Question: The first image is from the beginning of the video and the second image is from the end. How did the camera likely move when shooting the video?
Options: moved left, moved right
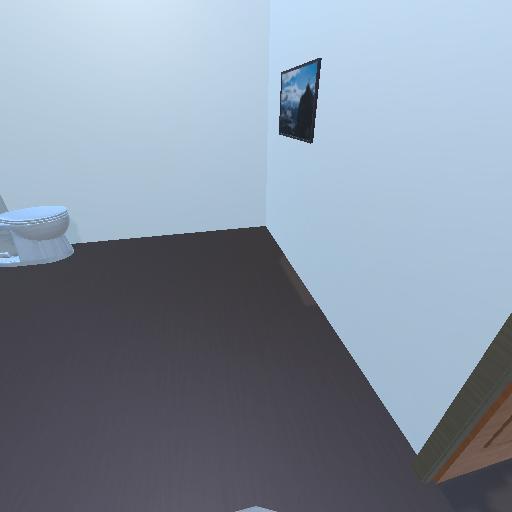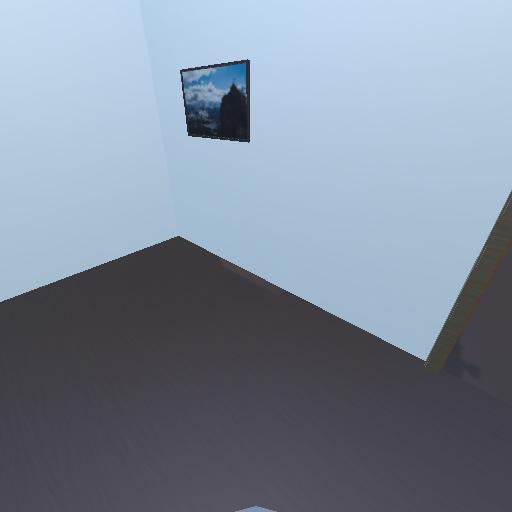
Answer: moved left